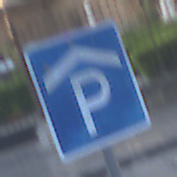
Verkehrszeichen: Parkhaus
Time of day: SunriseSunset
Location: Outdoor (Urban)
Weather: PartlyCloudy
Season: NotSpecified
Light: Natural